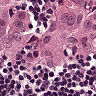
Metastatic tissue present: yes